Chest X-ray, PA view. Patient: 79 years old, sex M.
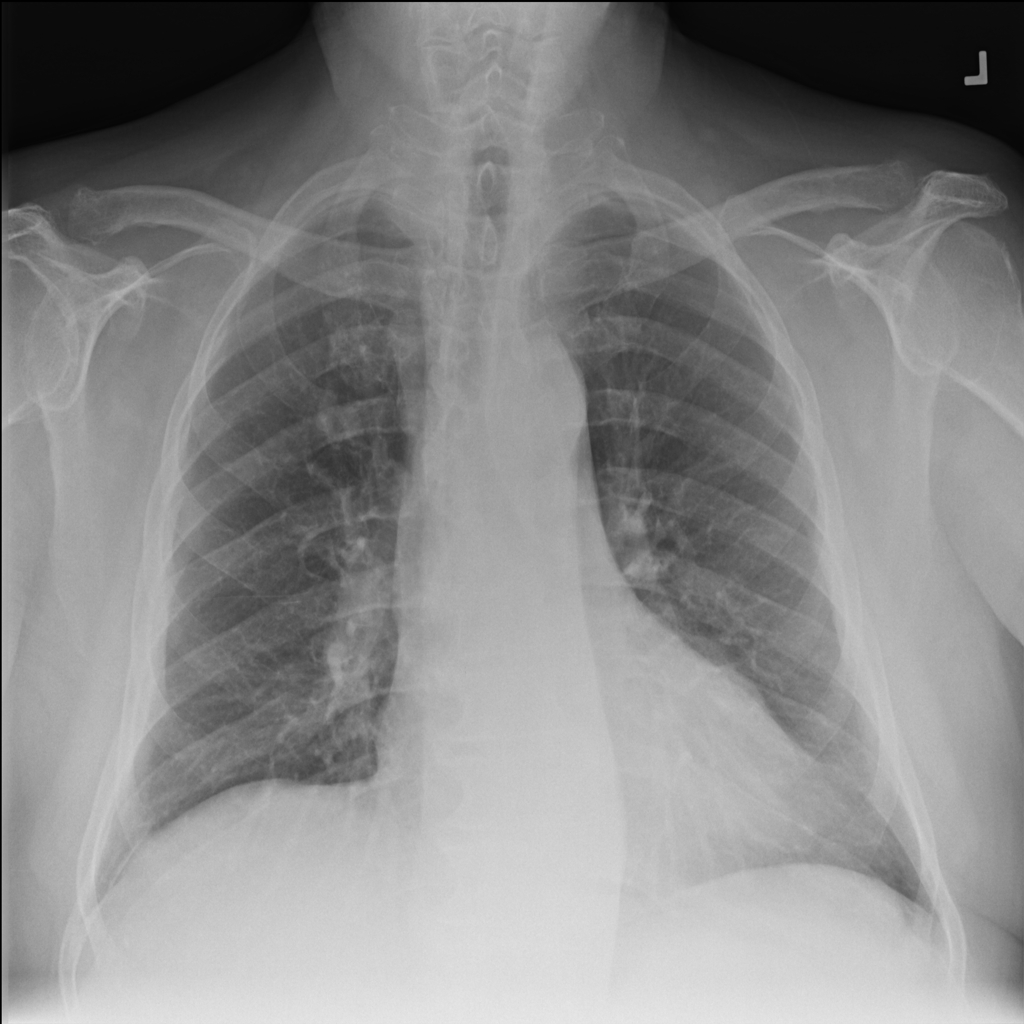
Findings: No Finding